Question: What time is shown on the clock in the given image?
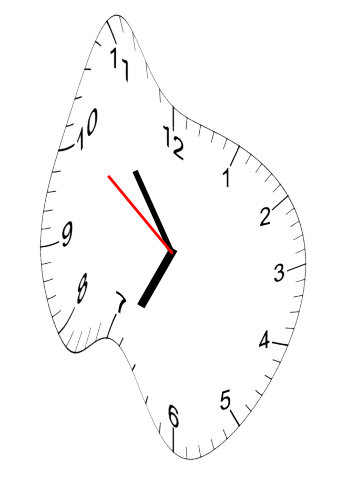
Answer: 06:53:51